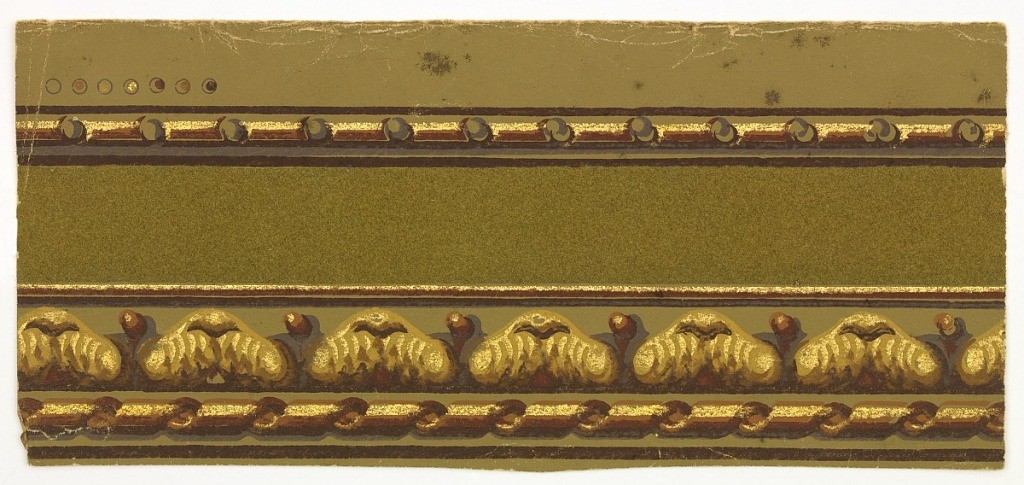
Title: Border
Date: ca. 1860
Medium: Block-printed and flocked
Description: Architectural moldings on olive-green flock.